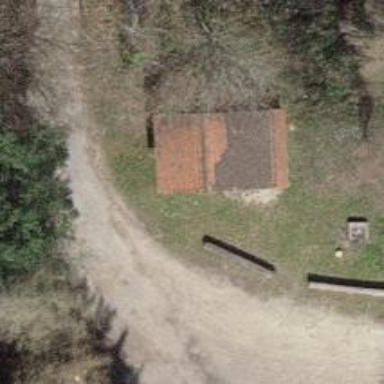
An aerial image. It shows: Picnic shelter provides comfortable rest area.